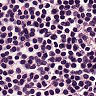
Metastatic tissue present: no